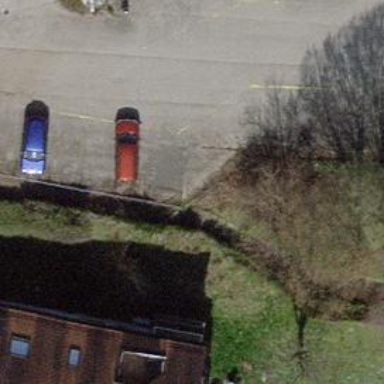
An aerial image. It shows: Set of steps on the road.